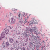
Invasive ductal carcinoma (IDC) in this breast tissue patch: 1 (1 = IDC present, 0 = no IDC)